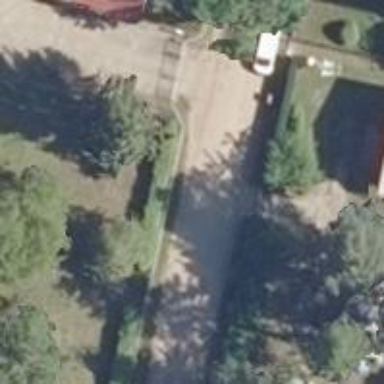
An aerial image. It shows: Gravel road in residential area.